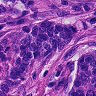
Metastatic tissue present: yes